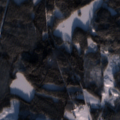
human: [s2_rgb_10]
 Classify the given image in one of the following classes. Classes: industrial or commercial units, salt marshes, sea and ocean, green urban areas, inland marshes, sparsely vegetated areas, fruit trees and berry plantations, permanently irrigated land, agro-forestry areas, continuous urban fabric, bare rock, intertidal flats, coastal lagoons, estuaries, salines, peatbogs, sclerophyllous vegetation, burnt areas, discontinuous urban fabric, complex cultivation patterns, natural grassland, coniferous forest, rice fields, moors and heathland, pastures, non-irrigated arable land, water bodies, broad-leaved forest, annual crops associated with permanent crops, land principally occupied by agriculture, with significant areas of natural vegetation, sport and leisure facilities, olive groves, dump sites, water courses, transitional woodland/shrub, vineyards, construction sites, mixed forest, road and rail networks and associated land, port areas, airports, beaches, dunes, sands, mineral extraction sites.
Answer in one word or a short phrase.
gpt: coniferous forest, mixed forest, transitional woodland/shrub